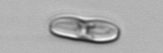
Label: pennate